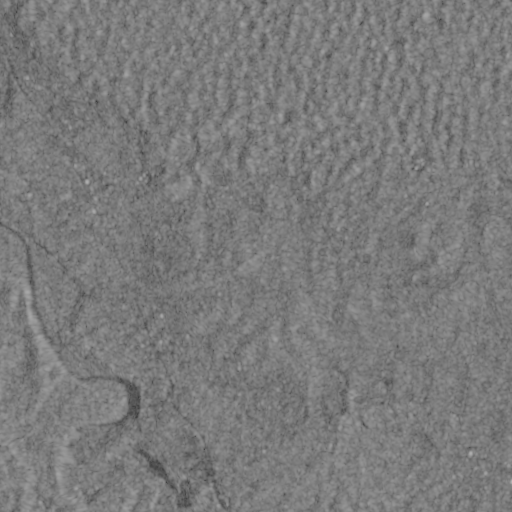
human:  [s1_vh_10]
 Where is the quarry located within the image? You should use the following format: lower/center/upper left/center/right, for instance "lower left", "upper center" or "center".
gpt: The quarry is located in the lower left of the image.
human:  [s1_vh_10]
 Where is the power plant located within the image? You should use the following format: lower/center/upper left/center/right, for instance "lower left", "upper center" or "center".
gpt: There is no power plant in the image.

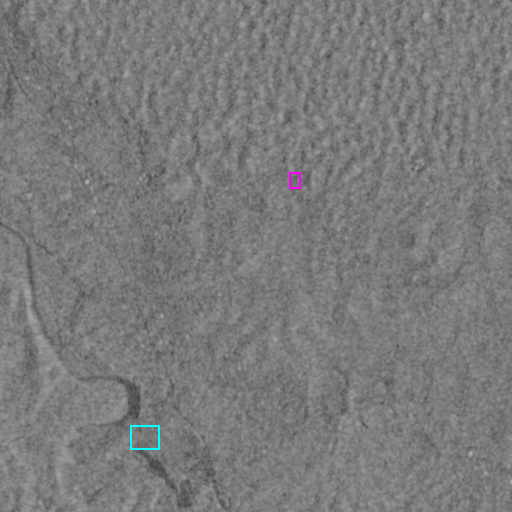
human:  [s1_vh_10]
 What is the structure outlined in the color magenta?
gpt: The structure outlined in magenta is a park.
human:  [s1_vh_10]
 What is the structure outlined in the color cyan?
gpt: The structure outlined in cyan is a quarry.
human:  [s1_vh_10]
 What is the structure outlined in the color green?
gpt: There is no green outline.